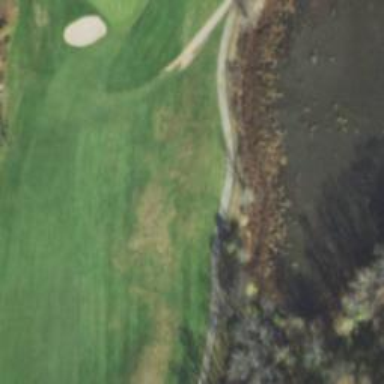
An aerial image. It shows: Golf fairway surrounded by grass.